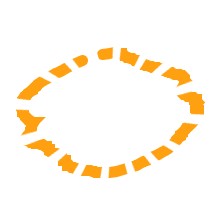
Shape: circle